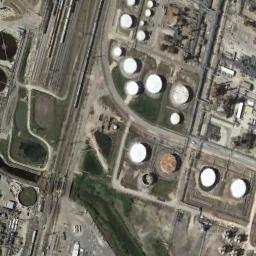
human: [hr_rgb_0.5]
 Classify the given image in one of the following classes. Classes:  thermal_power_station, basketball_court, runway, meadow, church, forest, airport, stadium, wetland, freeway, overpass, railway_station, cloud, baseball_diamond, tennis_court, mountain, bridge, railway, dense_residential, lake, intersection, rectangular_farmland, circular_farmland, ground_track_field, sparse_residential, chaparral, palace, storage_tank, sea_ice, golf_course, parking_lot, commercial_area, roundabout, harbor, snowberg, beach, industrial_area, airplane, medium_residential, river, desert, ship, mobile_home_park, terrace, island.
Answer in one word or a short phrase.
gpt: storage_tank